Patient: sex M, age 63
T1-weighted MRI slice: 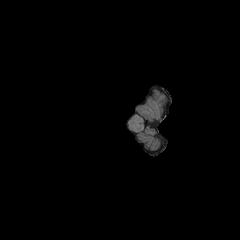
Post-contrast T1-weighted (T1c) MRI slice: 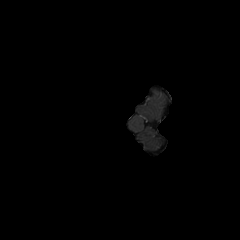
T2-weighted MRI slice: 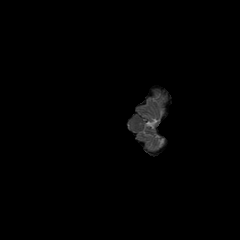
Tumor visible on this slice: no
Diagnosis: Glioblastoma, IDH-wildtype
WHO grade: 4